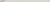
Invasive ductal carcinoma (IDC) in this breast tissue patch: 0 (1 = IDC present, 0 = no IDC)